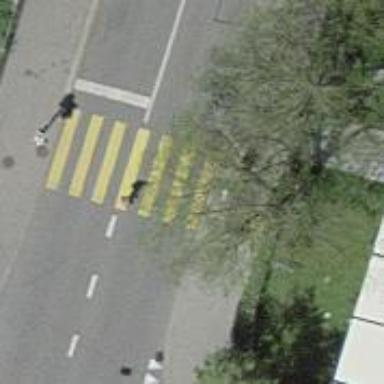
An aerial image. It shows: Asphalt footway with crossing controlled by traffic signals.